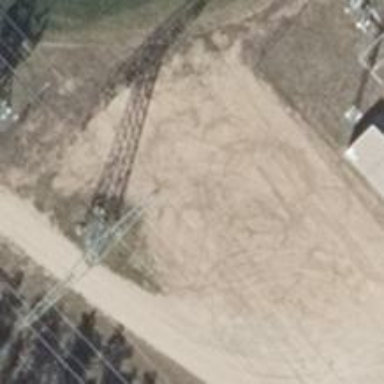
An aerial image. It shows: Power tower.